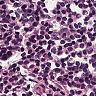
Metastatic tissue present: no